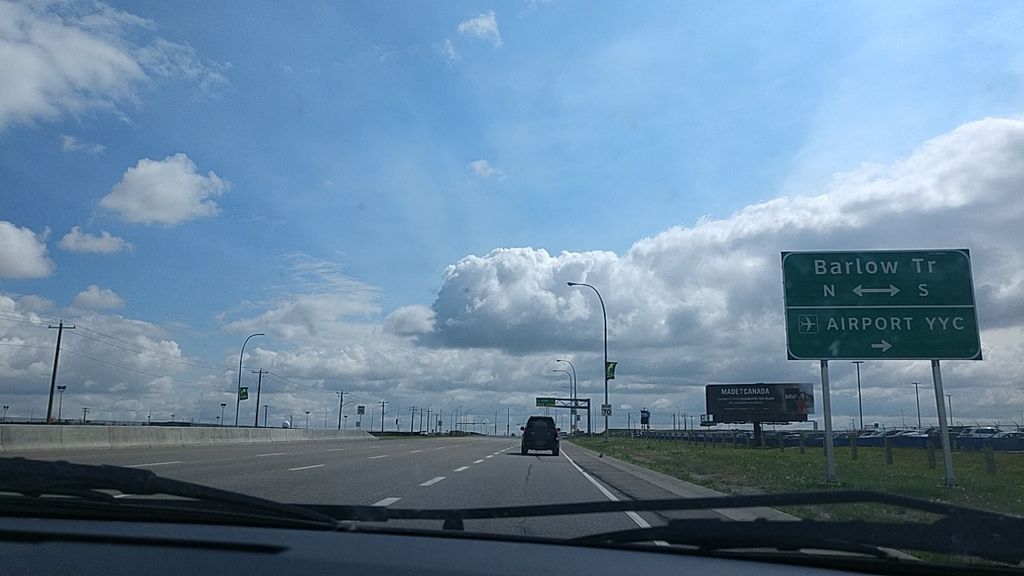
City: calgary